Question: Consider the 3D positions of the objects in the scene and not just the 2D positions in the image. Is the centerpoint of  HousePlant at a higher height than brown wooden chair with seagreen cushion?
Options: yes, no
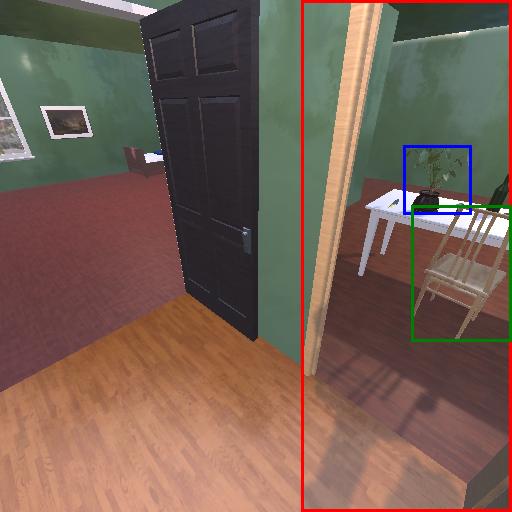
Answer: yes